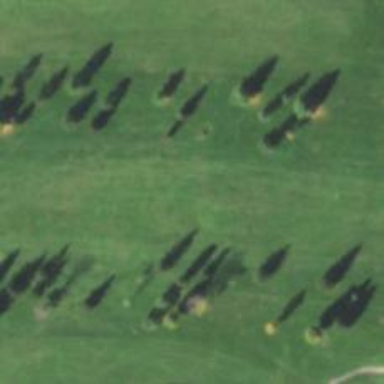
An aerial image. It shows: View of golf hole.